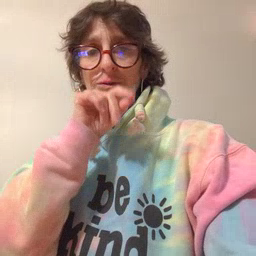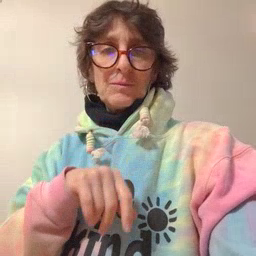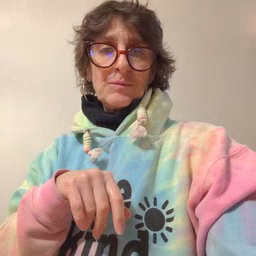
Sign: bird